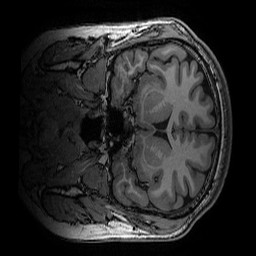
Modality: T1w
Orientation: coronal
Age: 22
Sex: female
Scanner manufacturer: ge
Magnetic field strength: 3 T
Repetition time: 0.007 s
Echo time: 0.00342 s